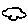
Label: cloud